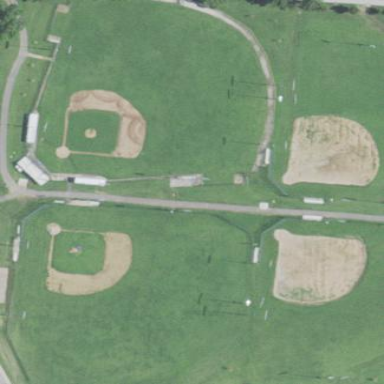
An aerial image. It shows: Baseball pitch for leisure land activities.